Interaction volume radius: 10 \u00c5
Interaction volume height: 25 \u00c5
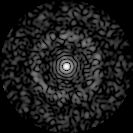
Disorder parameter: 0.8263